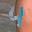
Label: 4